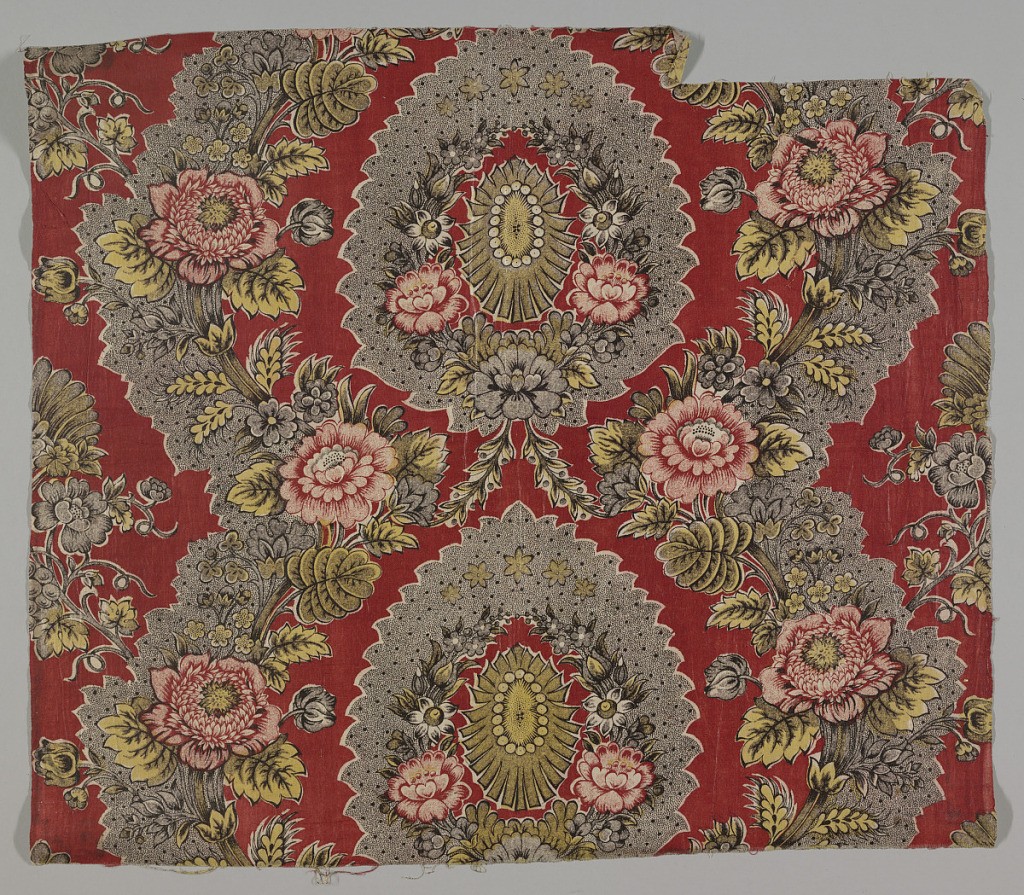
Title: Textile
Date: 1800–1850
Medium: cotton Technique: printed by engraved roller and block on plain weave
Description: Bright red ground with a symmetrical design of a formal flower arrangement between an undulating pattern of flower and foliage in shades of brown and yellow.